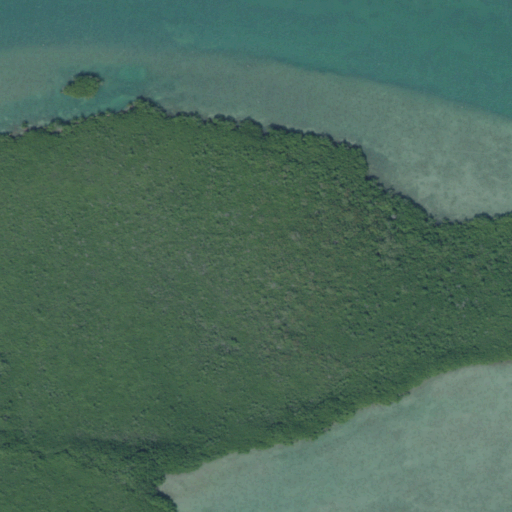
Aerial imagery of island in Florida named Broad Key containing woody wetlands, open water, and herbaceous wetlands